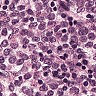
Metastatic tissue present: yes